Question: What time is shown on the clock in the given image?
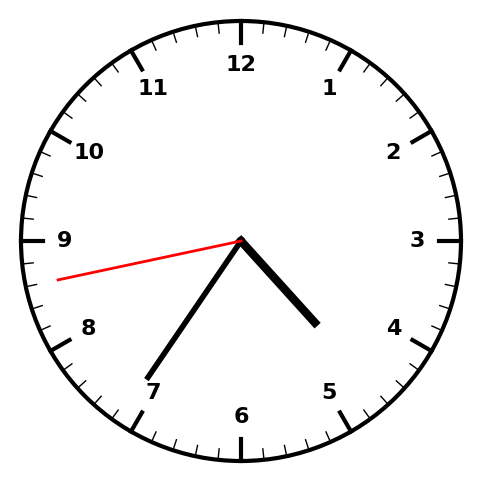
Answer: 04:35:43